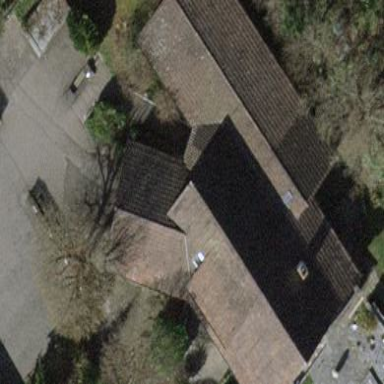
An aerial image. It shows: Detached building housing veterinary clinic.